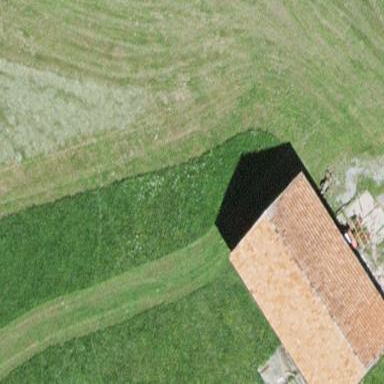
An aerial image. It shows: Barn.